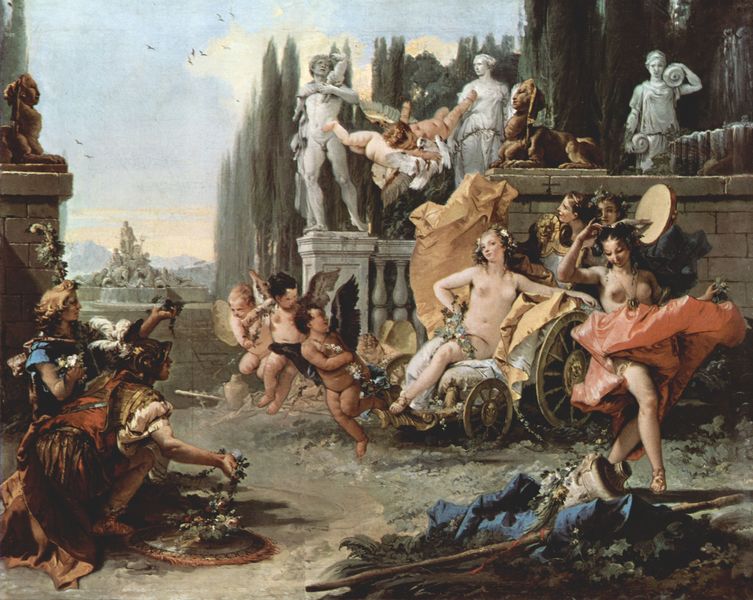
Titel: Triumphzug der Flora
Künstler: Giovanni Battista Tiepolo
Standort: San Francisco (California)
Institution: M. H. de Young Memorial Museum
Schlagwörter: akt, baum, berg, blau, blätter, flügel, gemälde, gott, himmel, mann, nackt, schatten, vogel, wasser, weiß, wolken, bäume, frauen, grün, landschaft, menschen, mädchen, sitzen, blumen, brust, busen, femmes, frau, hintergrund, kleid, kleider, licht, marmor, männer, orange, schwarz, blüten, park, parkanlage, rot, tuch, wolke, rock, tanz, arm, barock, historie, sockel, stein, steine, öl, hügel, natur, vögel, boden, haare, mantel, sitzend, stoff, musik, tanzen, tänzerin, wald, wasserfall, brunnen, fliegen, räder, stock, amphore, amphoren, engel, garten, krug, putte, putto, skulptur, statue, zypressen, brüste, italien, stab, laufen, mauer, kutsche, figuren, rad, wagen, wagenrad, treppe, lanze, draperie, geländer, nackte, geschlecht, spiel, corps, schild, antike, balustrade, denkmal, knien, soldat, stöcke, hässlich, helm, geschenk, allegorie, kranz, mythologie, göttin, trommel, rüstung, girlanden, triumph, jüngling, skulpturen, statuen, mauern, springen, götter, griechisch, nymphe, venus, ballustrade, pinien, tempel, pinie, speer, arkadien, verehrung, kitsch, amor, putten, anbetung, mars, putti, chimäre, heroisch, ciel, paysage, peinture, triumphzug, tänzer, stecken, diana, nymphes, eau, klassisch, sphinx, sphynx, waagen, stien, heroen, bronzefigur, enfants, tamburin, tiepolo, postamente, bekränzt, nuages, arbres, geschenke, nue, anges, char, chariot, anhimmeln, oiseaux, jardin, pauke, fontaine, ailes, steinmauern, bras, jambes, hommes, armes, tanzend, holzräder, wagem, nudité, prostitution, déesse, guerrier, statues, seins, roues, triomphe, nues, dunkleblau, griechische, maurt, sculptures, nu, wollstuhl, soldatn, resesause, tetes, scupture, jupes, crotège, zimbanon